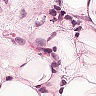
Metastatic tissue present: yes